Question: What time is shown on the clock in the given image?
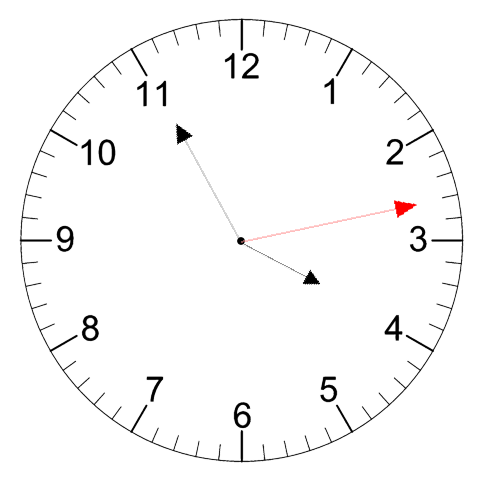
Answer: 03:55:13